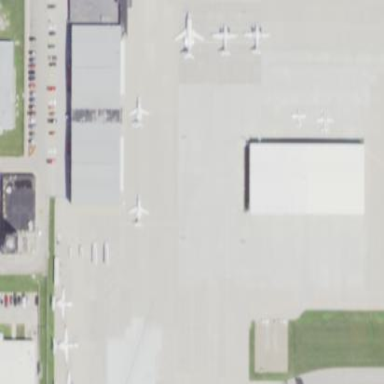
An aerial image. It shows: Paved apron at the airport.